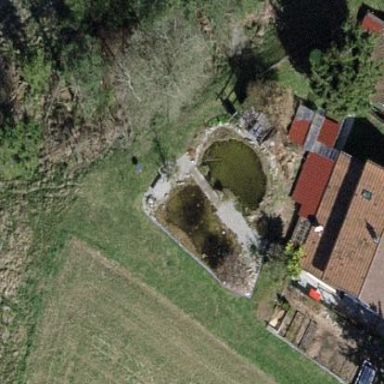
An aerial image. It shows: Farmyard area.